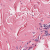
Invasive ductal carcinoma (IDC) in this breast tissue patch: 0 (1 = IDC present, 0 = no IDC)